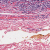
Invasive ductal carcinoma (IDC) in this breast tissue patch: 1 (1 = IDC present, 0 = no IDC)